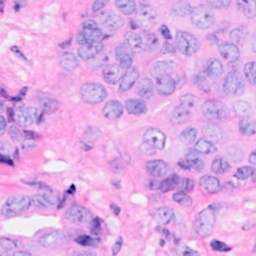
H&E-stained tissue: Breast